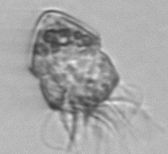
Label: Strombidium_inclinatum